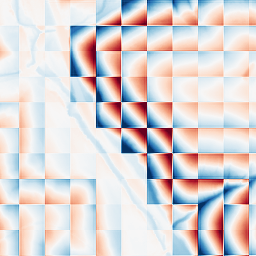
Category: wavelet
Decomposition family: wavelet_dwt
Decomposition parameters: wavelet: haar
level: 5
Upsampling method: sinc_hamming
Upsampling parameters: scale: 2
kernel_size: 16
Upsampling scale: 2